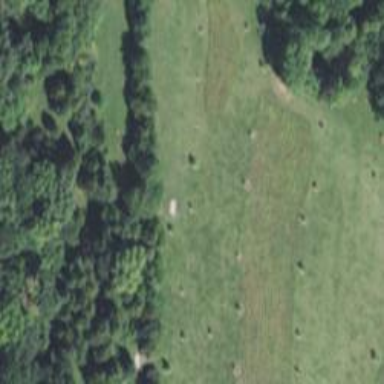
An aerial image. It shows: Disc golf course for leisure activity.